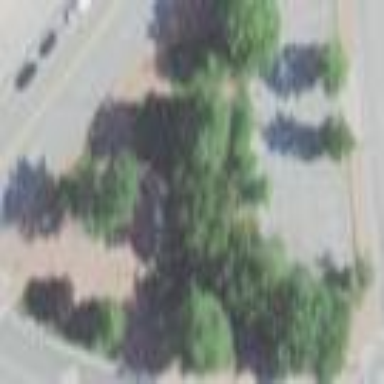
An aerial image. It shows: Pedestrian road with brick surface.